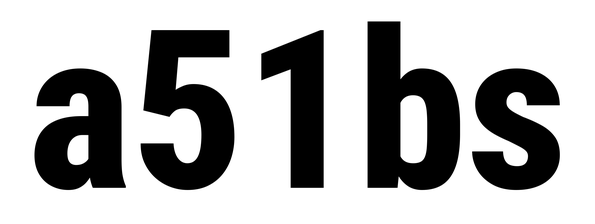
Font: Roboto_Condensed_ExtraBold